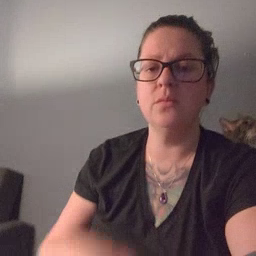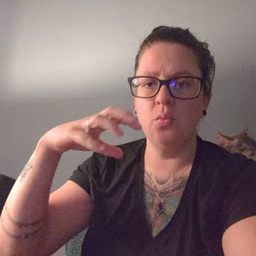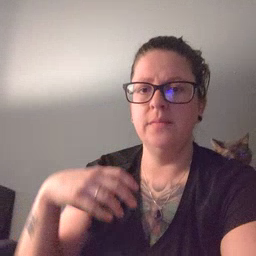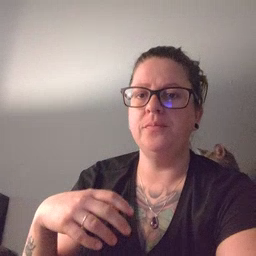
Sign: rain